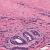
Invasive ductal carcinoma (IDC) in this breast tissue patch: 0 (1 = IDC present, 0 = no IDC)